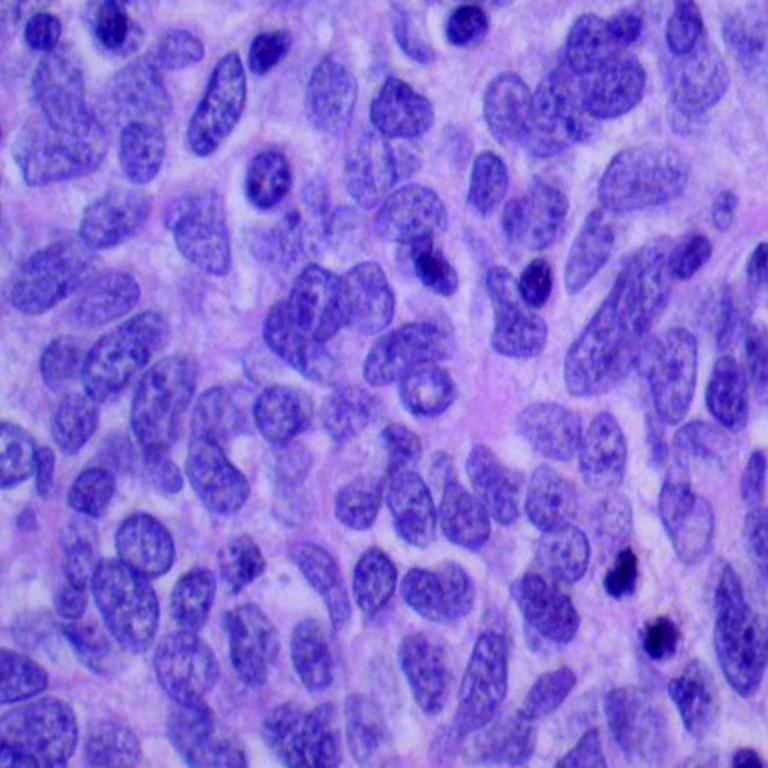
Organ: lung
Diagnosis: squamous carcinomas